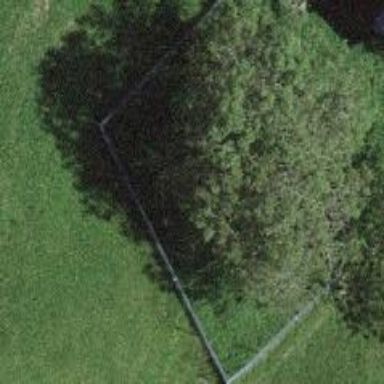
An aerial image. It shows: Single tag "natural: tree."